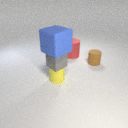
small yellow rubber cylinder below large blue rubber cube